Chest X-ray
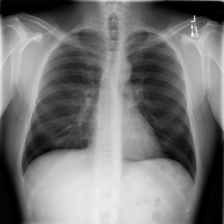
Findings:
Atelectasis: negative
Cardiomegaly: negative
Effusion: negative
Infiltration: negative
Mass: negative
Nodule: negative
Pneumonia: negative
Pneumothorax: negative
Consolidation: negative
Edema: negative
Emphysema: negative
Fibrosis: negative
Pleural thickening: negative
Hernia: negative